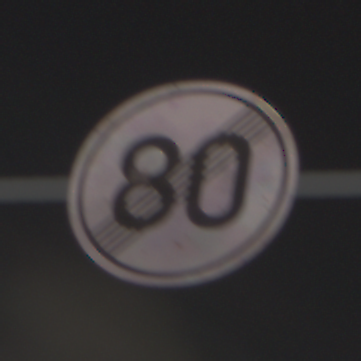
Verkehrszeichen: EndeGeschwindigkeit80
Umgebung: Outdoor, Urban
Tageszeit: Night
Wetter: PartlyCloudy
Licht: Artificial
Jahreszeit: NotSpecified
Kontrast: HighContrast